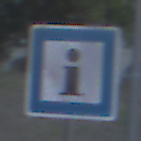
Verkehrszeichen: Informationsstelle
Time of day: SunriseSunset
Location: Outdoor (Urban)
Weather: Clear
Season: NotSpecified
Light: Natural